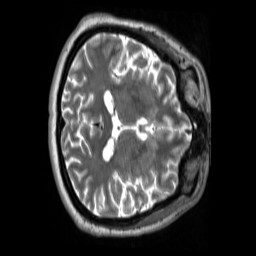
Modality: T2w
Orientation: axial
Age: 32
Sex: male
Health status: ill
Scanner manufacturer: siemens
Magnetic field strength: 3 T
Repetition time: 2.8 s
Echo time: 0.326 s